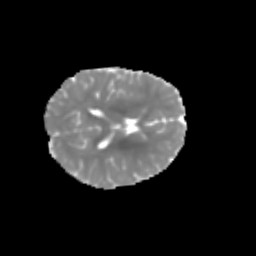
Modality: MD
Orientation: axial
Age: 6
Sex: female
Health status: healthy